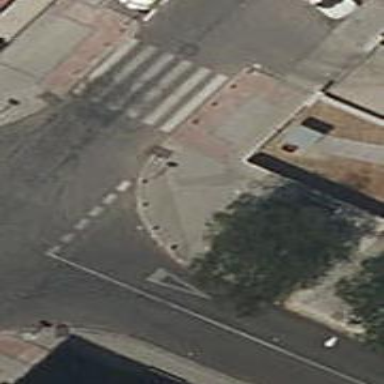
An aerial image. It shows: Bus stop with platform for public transport.